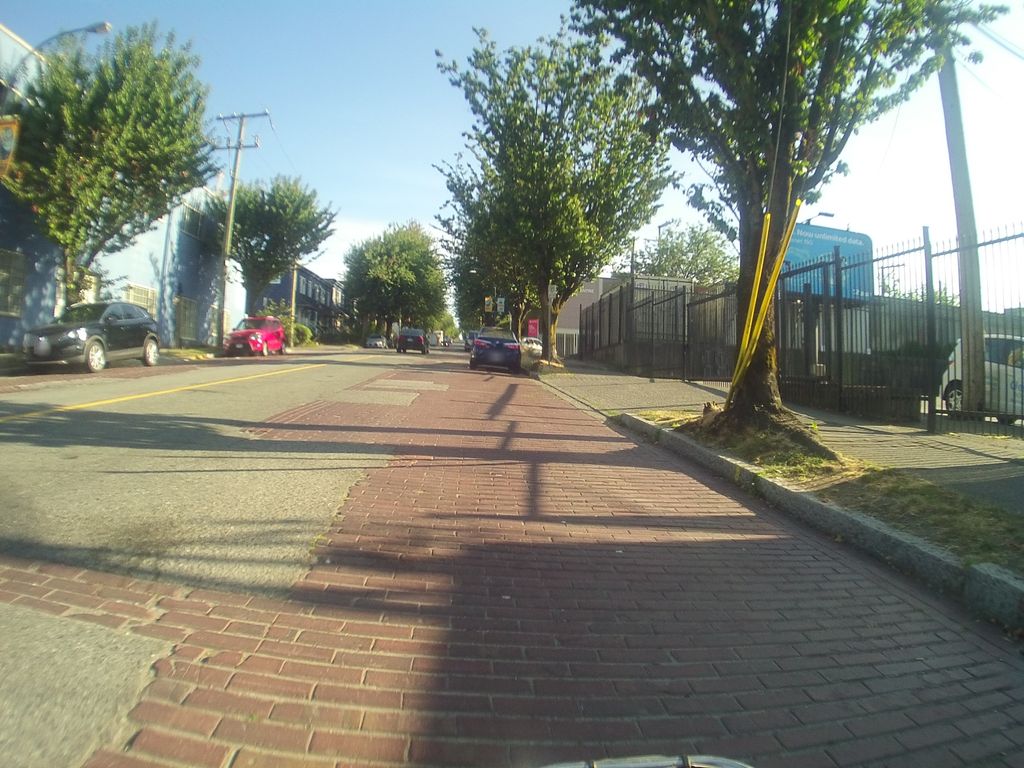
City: vancouver